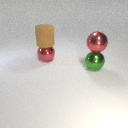
large brown rubber cylinder above large red metal sphere